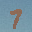
Label: 7